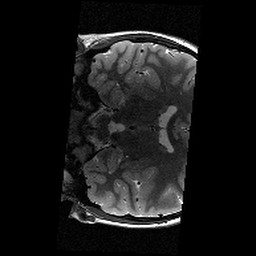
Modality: T2w
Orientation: coronal
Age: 9
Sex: male
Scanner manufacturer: siemens
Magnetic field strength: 3 T
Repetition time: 9.23 s
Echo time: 0.067 s